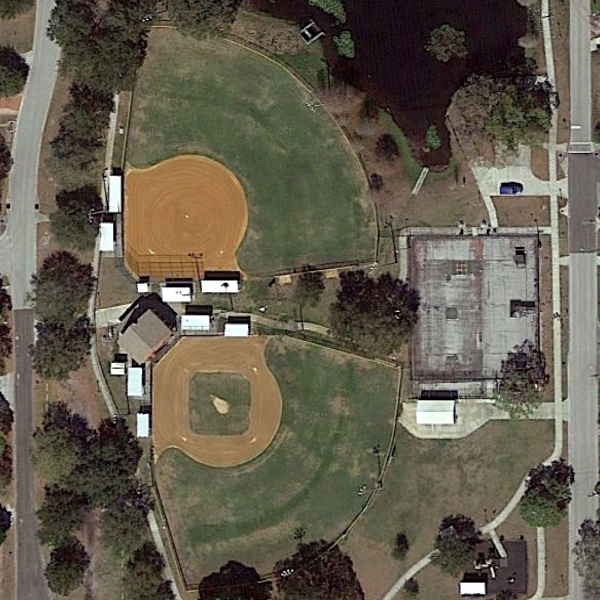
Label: BaseballField